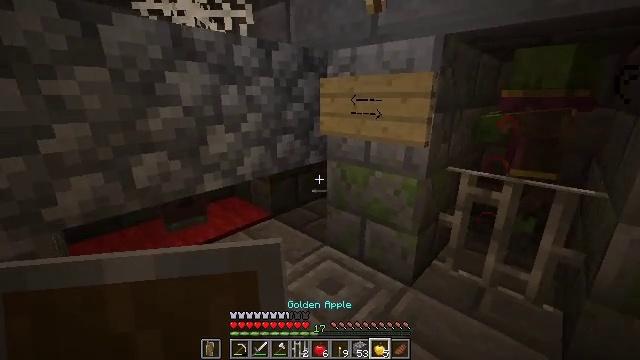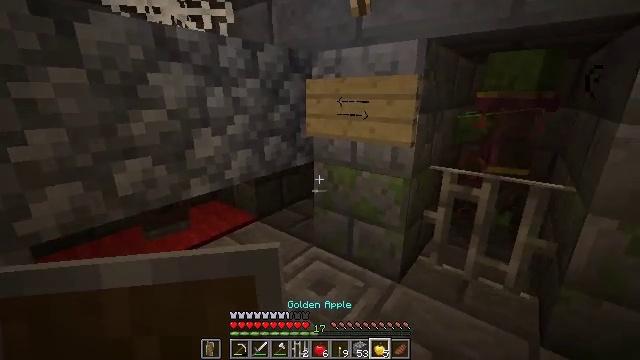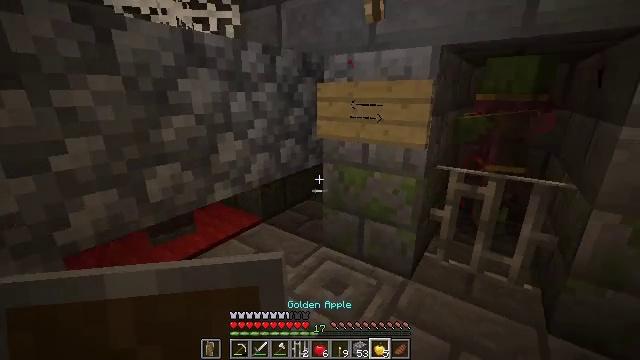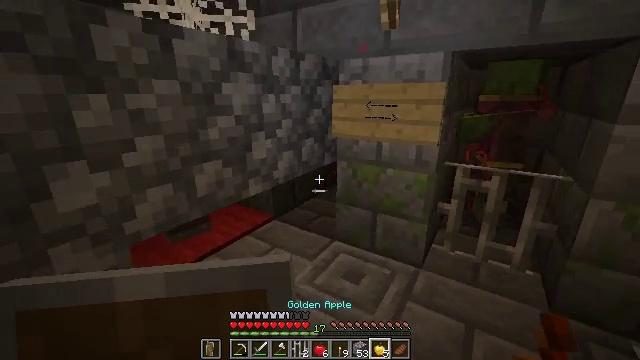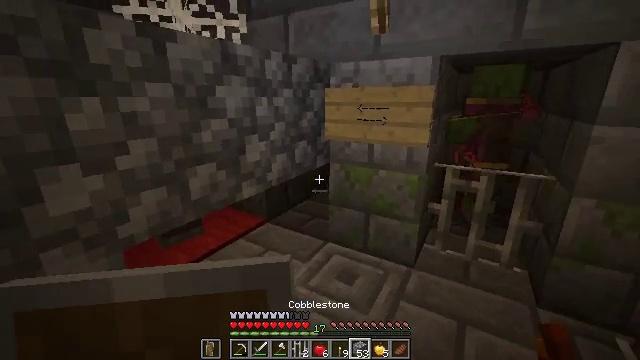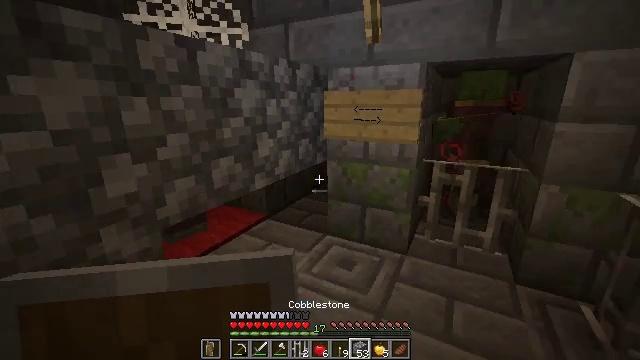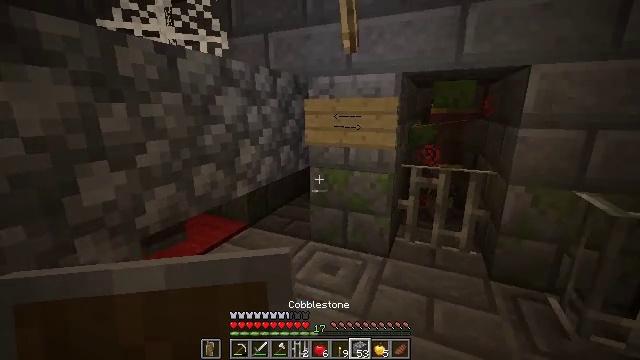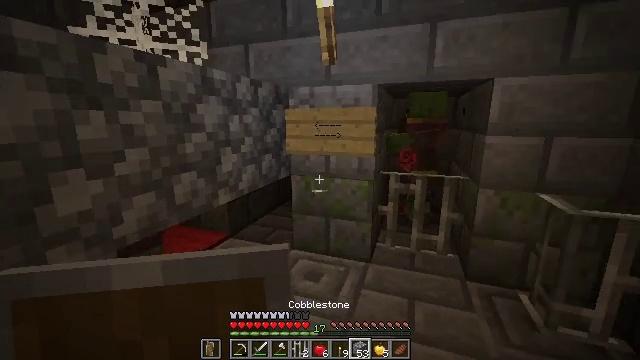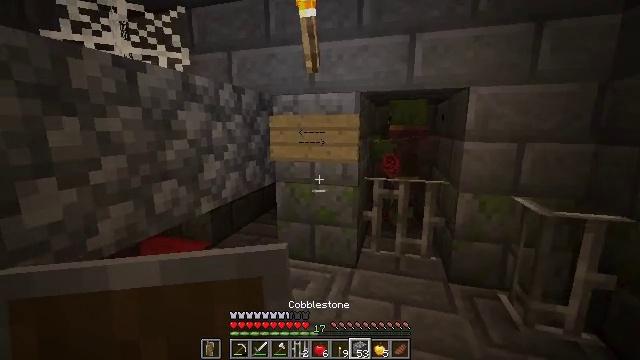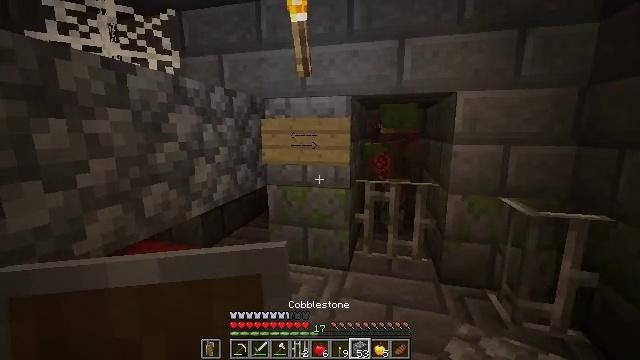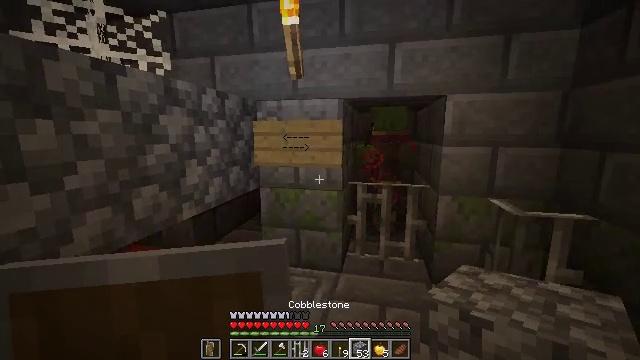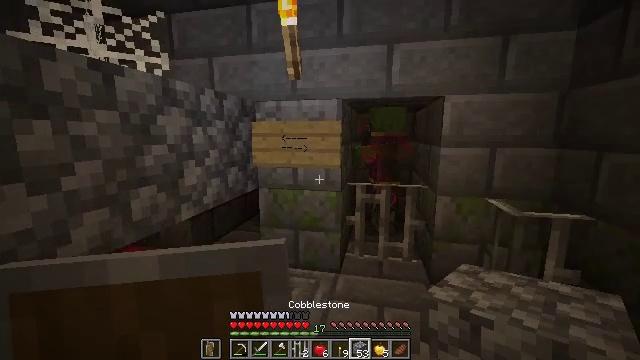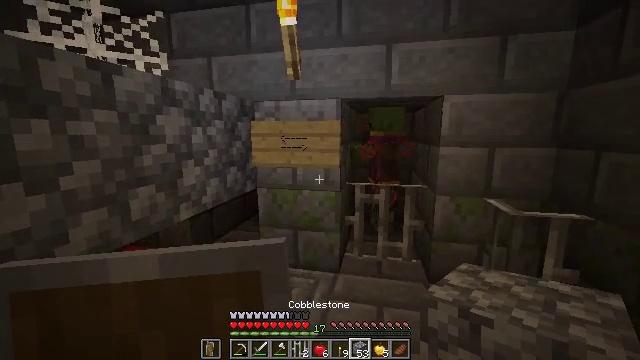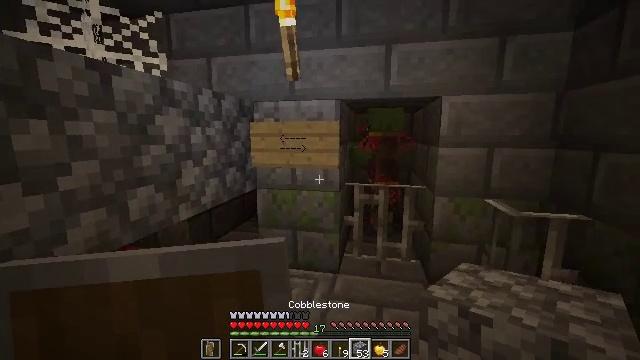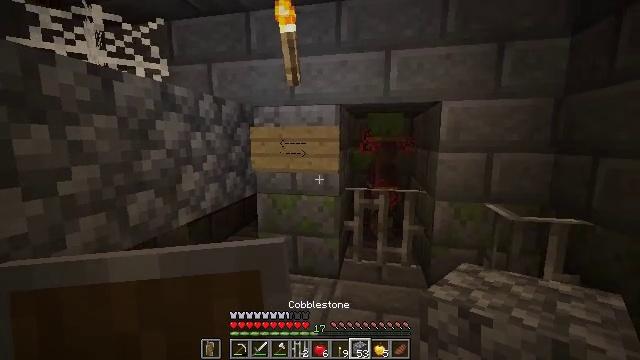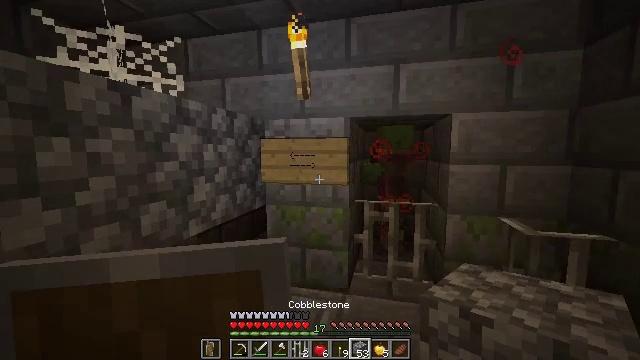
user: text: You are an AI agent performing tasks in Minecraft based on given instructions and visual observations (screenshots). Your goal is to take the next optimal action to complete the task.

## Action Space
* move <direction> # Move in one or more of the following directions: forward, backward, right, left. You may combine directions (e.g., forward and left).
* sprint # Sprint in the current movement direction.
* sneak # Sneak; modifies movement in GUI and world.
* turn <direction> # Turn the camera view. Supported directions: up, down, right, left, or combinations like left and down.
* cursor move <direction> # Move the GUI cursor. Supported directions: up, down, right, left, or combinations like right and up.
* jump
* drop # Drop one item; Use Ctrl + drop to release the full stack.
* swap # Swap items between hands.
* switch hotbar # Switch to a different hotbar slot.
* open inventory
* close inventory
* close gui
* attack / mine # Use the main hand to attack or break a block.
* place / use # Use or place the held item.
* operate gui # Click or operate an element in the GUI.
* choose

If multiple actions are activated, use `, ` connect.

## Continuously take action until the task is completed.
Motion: motion action
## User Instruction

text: Mine the oak wall sign.
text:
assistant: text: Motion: move left, turn right
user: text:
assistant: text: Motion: move back and move left, turn right
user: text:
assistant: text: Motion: move back and move left, turn right
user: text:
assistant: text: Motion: move back, turn right
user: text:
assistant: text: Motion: turn right
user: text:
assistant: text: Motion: turn right and up
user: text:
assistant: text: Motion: turn right and up
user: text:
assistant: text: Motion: turn right and up
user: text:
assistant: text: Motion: turn right
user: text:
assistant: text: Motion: turn right
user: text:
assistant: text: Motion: no_op
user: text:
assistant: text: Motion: no_op
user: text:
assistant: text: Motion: no_op
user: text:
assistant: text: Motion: turn up
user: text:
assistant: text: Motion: turn left and up
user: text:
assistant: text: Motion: turn left and up
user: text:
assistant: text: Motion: no_op
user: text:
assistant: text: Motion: no_op
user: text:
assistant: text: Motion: no_op
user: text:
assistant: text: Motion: no_op
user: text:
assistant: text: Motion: no_op
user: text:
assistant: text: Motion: no_op
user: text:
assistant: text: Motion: attack / mine
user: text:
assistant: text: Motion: attack / mine
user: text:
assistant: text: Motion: attack / mine
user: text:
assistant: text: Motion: attack / mine
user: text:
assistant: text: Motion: no_op
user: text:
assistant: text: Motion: no_op
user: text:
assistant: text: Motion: no_op
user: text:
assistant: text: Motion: no_op